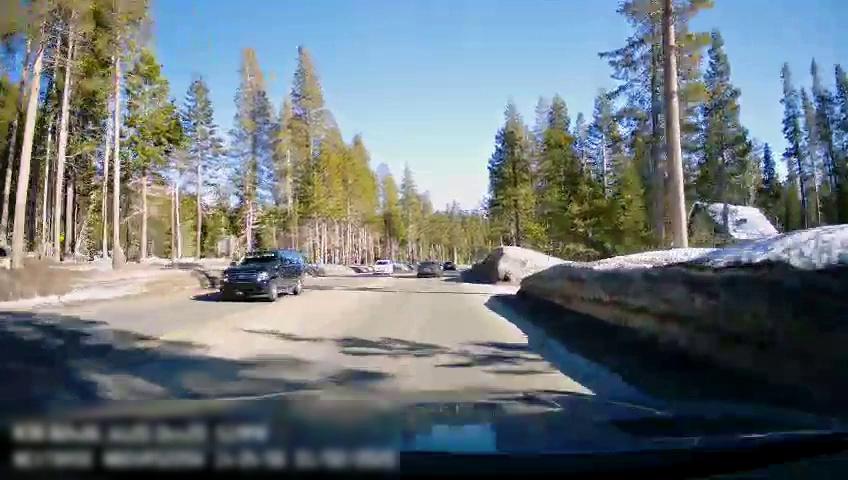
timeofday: Day
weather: Snowy
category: Drivable Space
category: Vehicles | Car
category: Vehicles | Car
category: Vehicles | SUV
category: Vehicles | SUV